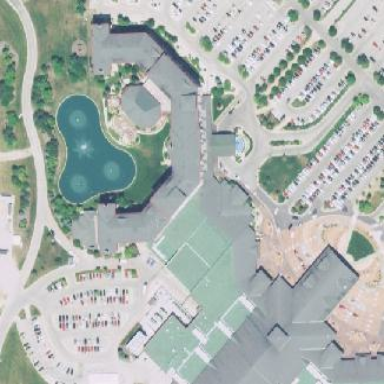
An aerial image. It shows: Building designated as casino.